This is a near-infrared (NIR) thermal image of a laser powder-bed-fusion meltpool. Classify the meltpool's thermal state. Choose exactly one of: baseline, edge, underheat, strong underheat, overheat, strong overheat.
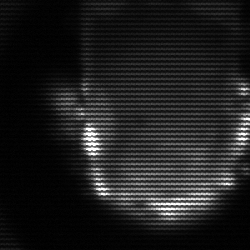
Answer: baseline